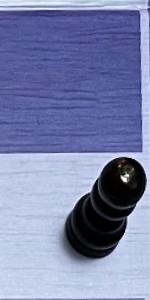
Label: Pawn_Black